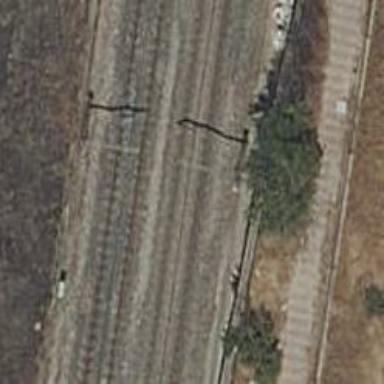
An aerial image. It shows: Retaining wall.